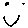
Label: smiley face